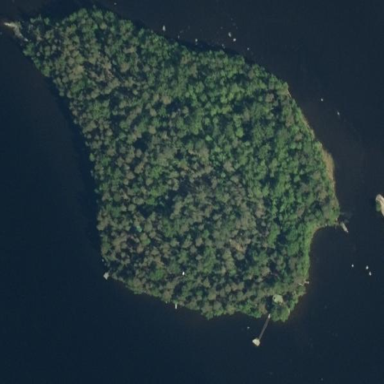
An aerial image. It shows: Islet.